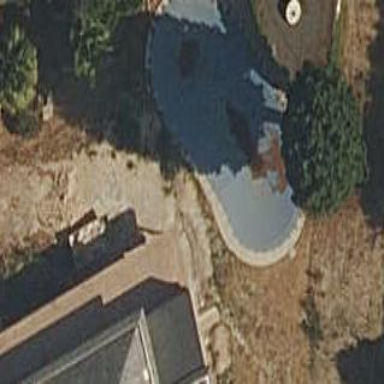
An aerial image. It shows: Swimming pool located in leisure land.